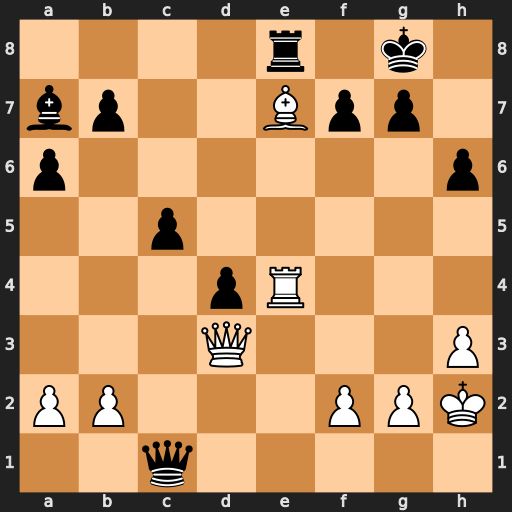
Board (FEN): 4r1k1/bp2Bpp1/p6p/2p5/3pR3/3Q3P/PP3PPK/2q5
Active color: w
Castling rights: -
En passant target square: -
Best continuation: Bg5 Rxe4 Bxc1